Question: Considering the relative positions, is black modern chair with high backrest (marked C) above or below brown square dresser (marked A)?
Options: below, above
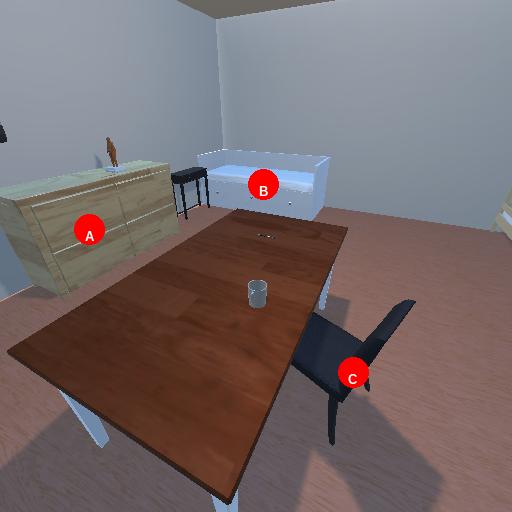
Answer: below